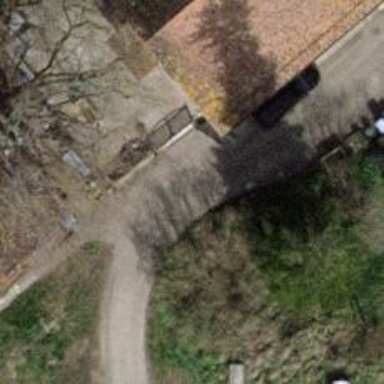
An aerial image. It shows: Unpaved driveway that serves as service road.